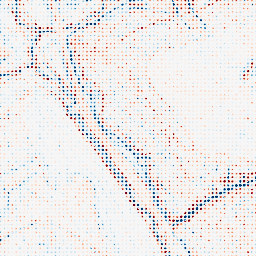
Category: edge_preserving
Decomposition family: bilateral
Decomposition parameters: d: 9
sigma_color: 75
sigma_space: 75
Upsampling method: sinc_blackman
Upsampling parameters: scale: 8
kernel_size: 4
Upsampling scale: 8